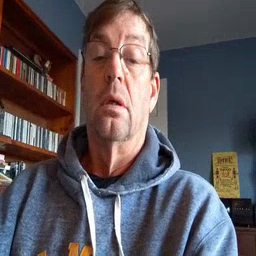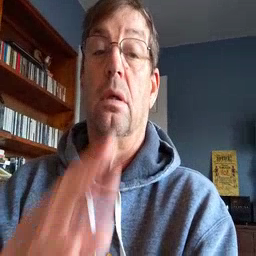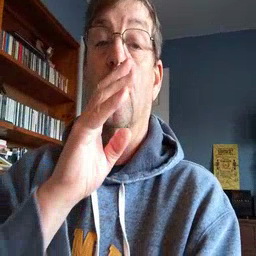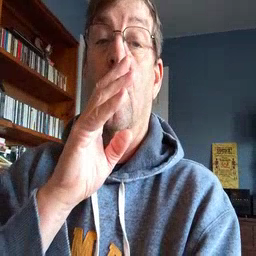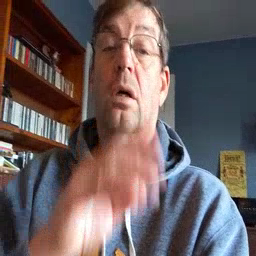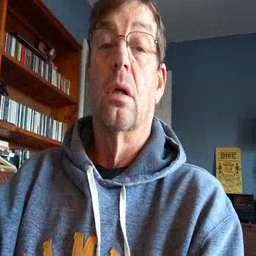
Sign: talk